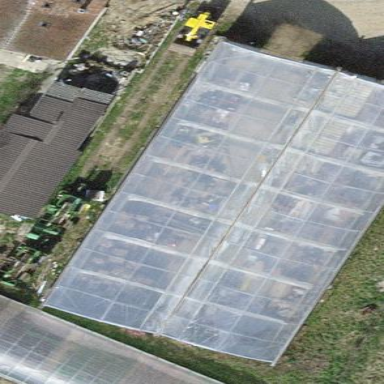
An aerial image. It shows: Greenhouse.